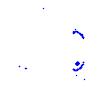
Particle: proton